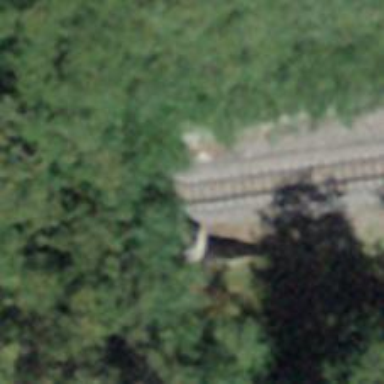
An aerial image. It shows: Narrow-gauge railway tunnel with electrified tracks and single track inside.